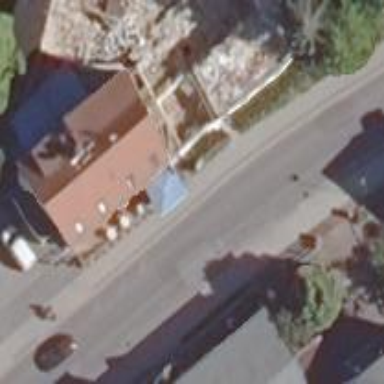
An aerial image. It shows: Part of building.